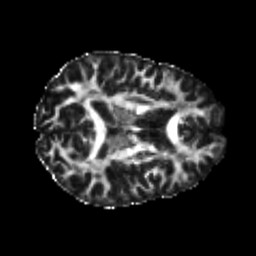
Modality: FA
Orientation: axial
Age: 24
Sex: male
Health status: healthy
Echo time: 0.074 s